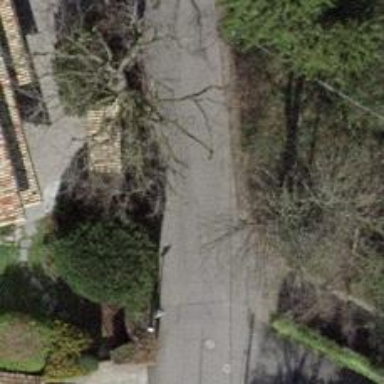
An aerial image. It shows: Smooth asphalt road in residential area.